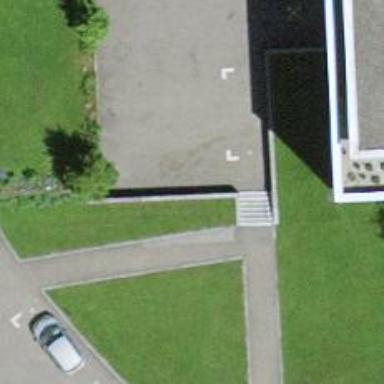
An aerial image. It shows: Parking entrance.